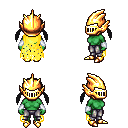
a pixel art fantasy rpg character, female body template, orc, green skin, yellow tattered cape, metal pants, raven twin-tailed hairstyle, gold helm, white cloth bracers, gold boots, four views (front, back, left, right), 2x2 character sprite sheet, small pixel art, hard edges, no anti-aliasing